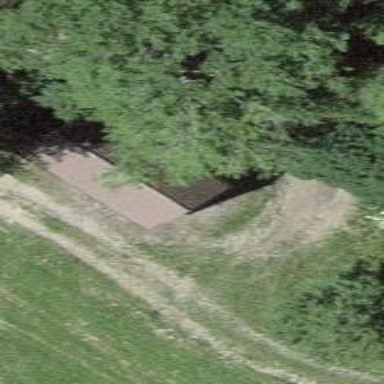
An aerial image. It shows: Picnic site with BBQ amenities inside building.